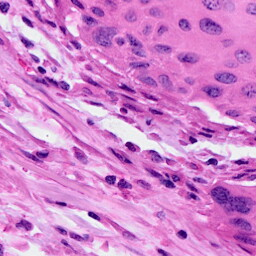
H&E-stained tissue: Cervix